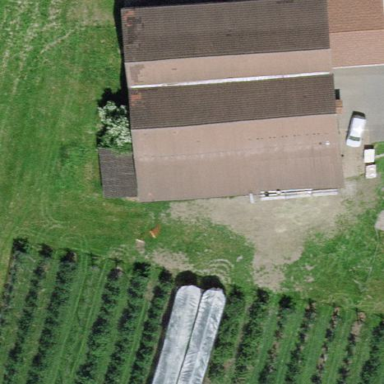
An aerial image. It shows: Farm auxiliary building.